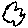
Label: cloud